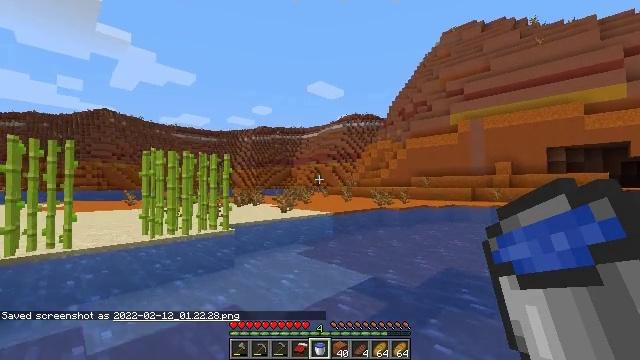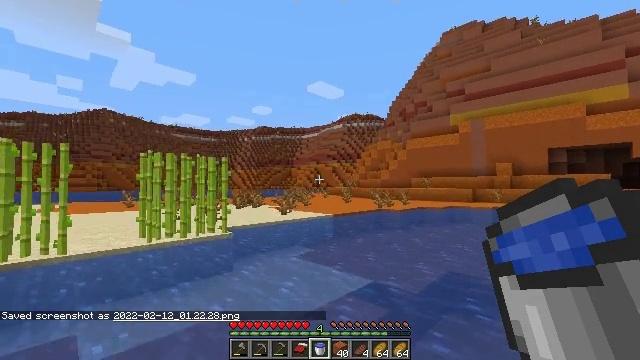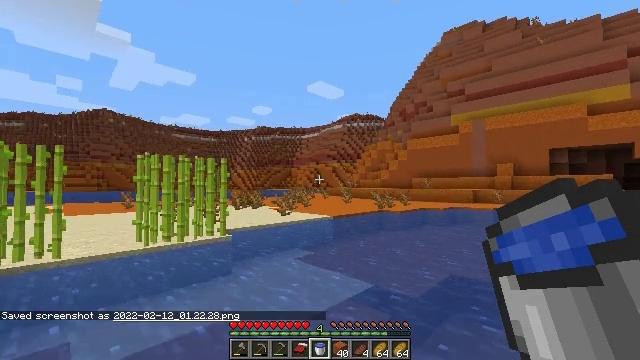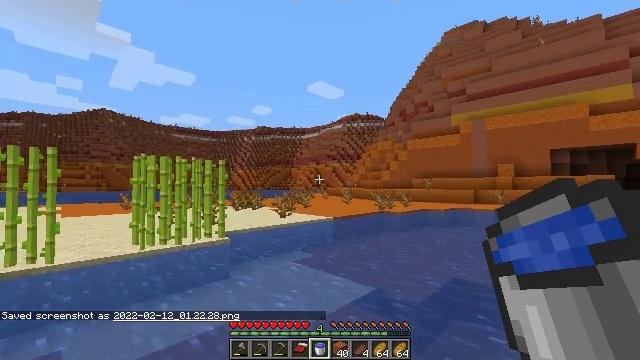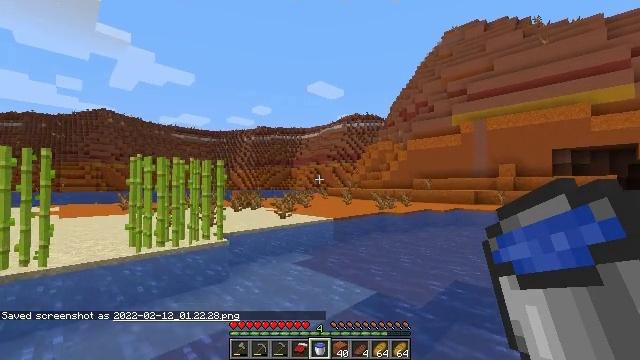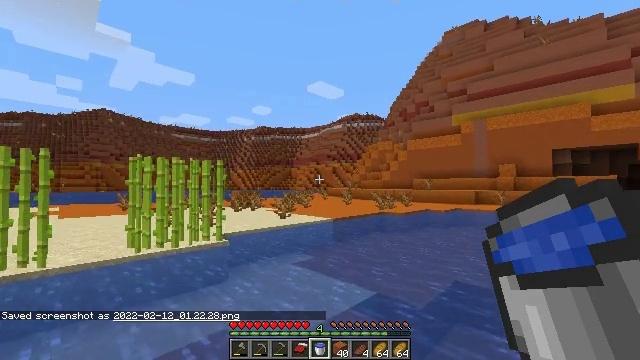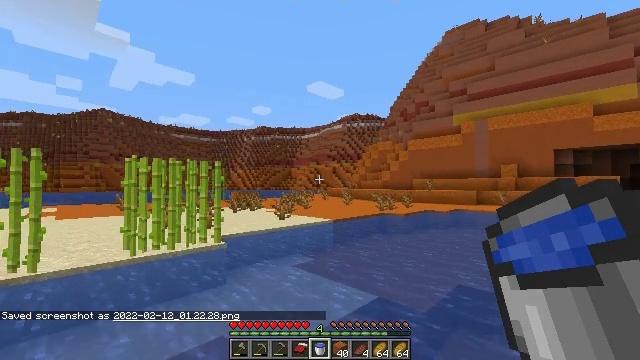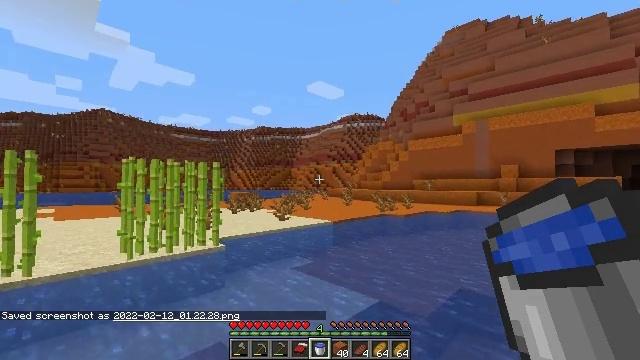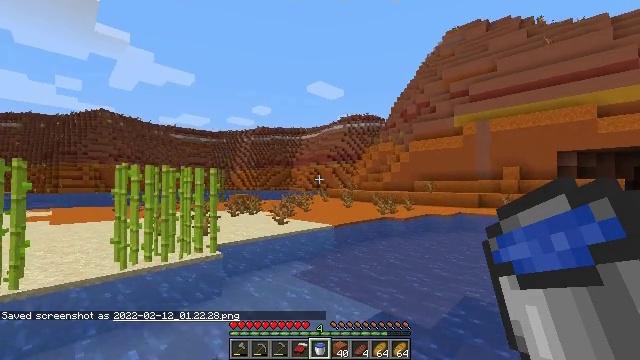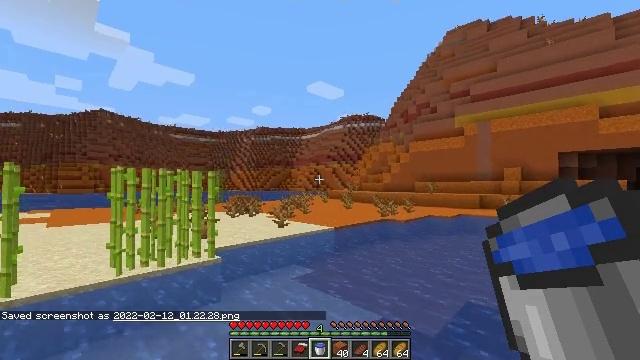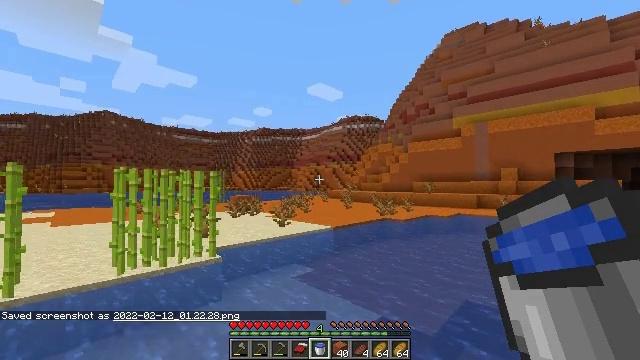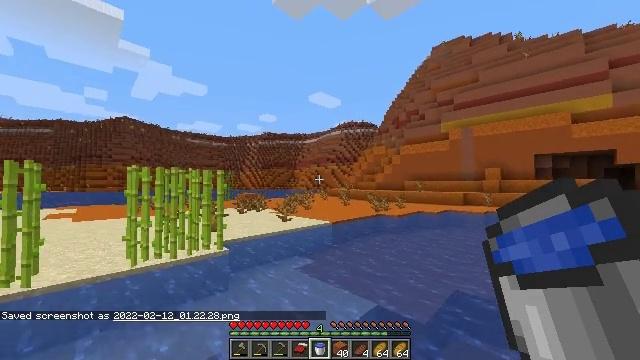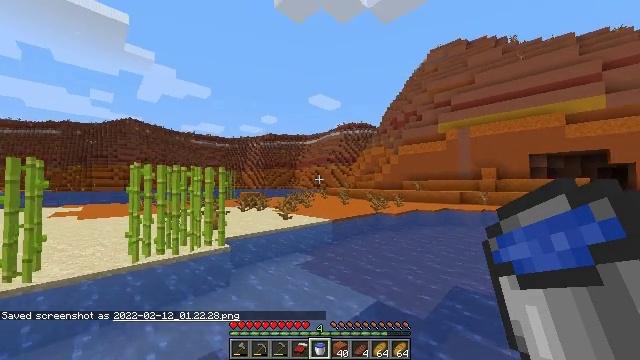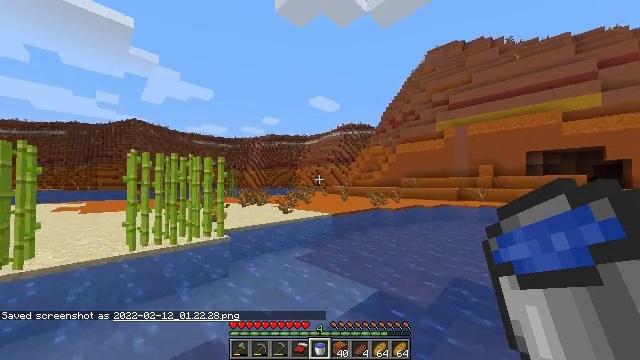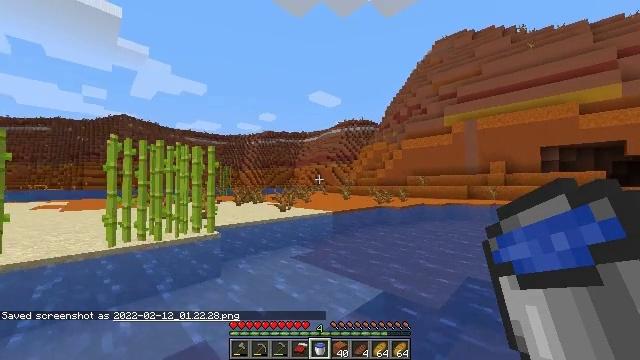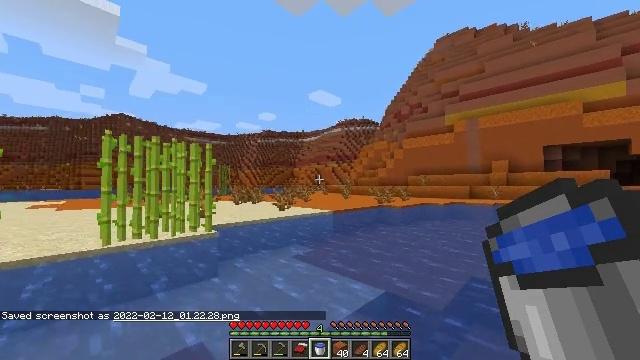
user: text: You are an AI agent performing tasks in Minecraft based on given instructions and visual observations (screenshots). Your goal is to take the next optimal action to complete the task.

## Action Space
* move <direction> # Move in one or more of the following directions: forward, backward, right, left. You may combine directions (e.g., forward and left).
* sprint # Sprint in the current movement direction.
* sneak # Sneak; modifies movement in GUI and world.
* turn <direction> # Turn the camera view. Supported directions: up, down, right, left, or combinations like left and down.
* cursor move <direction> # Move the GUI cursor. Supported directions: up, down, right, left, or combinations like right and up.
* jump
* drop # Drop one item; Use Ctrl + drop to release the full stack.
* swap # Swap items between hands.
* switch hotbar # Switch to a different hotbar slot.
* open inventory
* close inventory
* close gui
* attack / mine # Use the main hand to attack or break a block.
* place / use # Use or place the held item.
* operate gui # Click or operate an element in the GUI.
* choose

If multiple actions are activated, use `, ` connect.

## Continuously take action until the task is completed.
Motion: motion action
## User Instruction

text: Excavate the red sand area.
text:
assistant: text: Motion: move forward, sprint
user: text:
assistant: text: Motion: move forward, sprint
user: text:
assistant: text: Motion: move forward, sprint
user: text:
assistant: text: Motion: move forward, sprint
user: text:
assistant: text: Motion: move forward, sprint
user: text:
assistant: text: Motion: move forward, sprint, jump
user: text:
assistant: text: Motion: move forward, sprint, jump
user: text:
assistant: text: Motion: move forward, sprint, jump
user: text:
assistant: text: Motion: move forward, sprint, jump
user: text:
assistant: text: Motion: move forward, sprint, jump
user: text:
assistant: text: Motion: move forward, sprint, jump
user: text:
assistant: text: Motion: move forward, sprint, jump
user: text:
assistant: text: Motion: move forward, sprint, jump
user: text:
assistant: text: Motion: move forward, sprint, jump
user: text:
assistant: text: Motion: move forward, sprint, jump
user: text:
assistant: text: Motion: move forward, sprint, jump
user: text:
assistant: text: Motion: move forward, sprint, jump
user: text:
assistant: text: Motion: move forward, sprint, jump
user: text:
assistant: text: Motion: move forward, sprint, jump
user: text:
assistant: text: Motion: move forward, sprint, jump
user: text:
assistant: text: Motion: move forward, sprint, jump
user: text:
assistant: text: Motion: move forward, sprint, jump
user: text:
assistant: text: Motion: move forward, sprint, jump
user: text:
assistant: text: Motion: move forward, sprint, jump
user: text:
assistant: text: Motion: move forward, sprint, jump
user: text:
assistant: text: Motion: move forward, sprint, jump
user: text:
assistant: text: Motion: move forward, sprint, jump
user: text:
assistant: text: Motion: move forward, sprint, jump
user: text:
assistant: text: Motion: move forward, sprint, jump
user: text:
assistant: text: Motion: move forward, sprint, jump